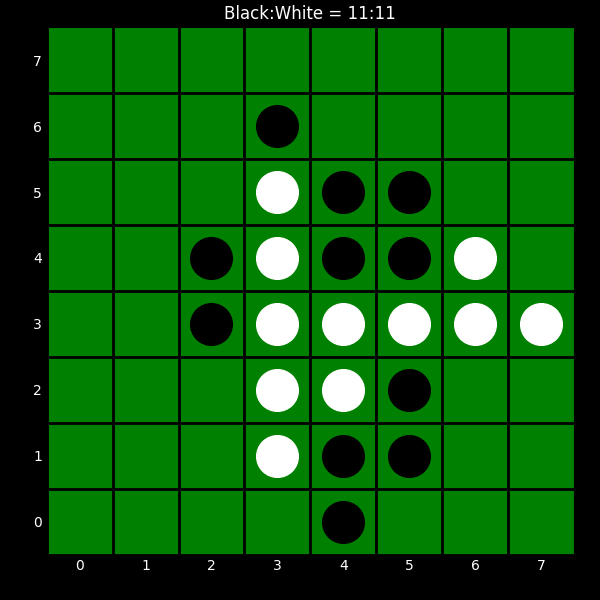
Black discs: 11
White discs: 11